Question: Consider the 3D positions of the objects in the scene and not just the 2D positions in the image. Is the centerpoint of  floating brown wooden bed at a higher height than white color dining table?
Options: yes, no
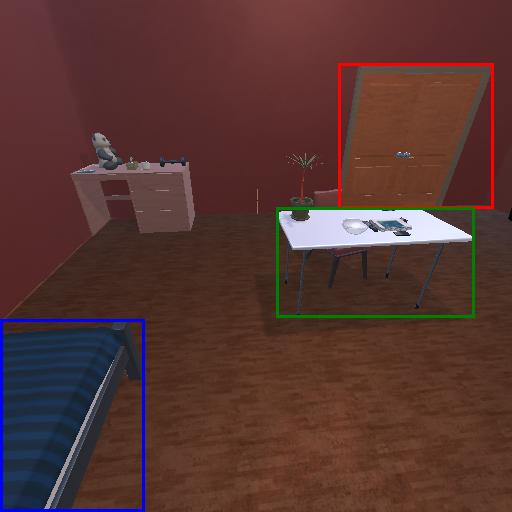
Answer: yes